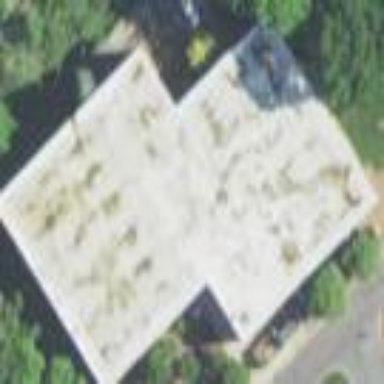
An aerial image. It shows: Building that serves as library.